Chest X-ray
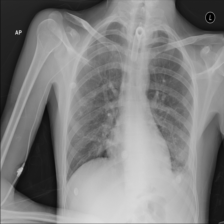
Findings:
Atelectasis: positive
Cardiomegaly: negative
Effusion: positive
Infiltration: negative
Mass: negative
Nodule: negative
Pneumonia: negative
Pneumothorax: negative
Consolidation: negative
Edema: negative
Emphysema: negative
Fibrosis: negative
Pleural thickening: negative
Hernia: negative